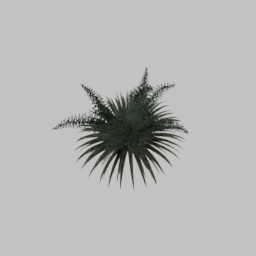
Label: nature